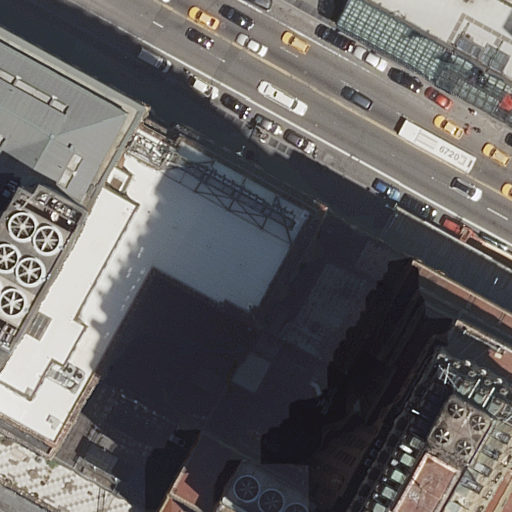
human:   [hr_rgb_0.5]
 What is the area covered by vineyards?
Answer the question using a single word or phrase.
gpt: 0m2

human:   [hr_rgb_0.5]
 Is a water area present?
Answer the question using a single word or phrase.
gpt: no

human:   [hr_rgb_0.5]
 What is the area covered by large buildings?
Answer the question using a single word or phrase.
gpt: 2973m2

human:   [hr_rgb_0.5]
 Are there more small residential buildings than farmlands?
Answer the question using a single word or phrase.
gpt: no

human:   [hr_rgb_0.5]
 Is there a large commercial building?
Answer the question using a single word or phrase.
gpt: no

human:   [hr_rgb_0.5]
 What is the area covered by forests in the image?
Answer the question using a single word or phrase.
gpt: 0m2

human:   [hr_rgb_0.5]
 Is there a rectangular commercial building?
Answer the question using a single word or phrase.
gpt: yes

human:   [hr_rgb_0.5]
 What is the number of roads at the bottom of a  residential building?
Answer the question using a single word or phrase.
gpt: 0

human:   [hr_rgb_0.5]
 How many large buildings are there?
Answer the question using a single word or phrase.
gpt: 3

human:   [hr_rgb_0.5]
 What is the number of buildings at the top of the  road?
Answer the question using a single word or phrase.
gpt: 1

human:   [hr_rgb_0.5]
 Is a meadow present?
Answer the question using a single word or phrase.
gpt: no

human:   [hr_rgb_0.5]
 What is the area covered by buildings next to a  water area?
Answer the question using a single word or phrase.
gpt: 0m2

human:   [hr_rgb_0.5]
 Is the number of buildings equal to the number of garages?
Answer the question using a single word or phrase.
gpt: no

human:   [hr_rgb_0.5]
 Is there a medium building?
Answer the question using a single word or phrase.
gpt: no

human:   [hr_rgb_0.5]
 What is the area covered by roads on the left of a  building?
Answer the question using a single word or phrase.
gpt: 0m2

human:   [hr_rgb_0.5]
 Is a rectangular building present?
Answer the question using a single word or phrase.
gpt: yes

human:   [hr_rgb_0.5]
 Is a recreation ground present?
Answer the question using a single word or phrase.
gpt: no

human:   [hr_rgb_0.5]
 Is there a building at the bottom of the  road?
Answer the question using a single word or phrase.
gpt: yes

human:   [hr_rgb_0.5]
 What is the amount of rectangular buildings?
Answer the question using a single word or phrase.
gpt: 4

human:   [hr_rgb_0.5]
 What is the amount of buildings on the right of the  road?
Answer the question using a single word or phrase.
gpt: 2

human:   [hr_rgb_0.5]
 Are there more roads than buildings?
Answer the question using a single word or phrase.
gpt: no

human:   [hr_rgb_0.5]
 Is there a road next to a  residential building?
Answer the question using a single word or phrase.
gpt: yes

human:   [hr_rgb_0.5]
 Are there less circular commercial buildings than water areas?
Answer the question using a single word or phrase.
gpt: no

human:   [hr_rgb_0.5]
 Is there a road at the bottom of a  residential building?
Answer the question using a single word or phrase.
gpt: no

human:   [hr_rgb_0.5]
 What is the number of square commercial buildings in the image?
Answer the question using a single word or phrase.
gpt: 0

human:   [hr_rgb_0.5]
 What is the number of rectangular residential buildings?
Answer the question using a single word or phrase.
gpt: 2

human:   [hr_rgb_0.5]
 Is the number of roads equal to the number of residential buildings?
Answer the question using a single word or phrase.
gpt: no

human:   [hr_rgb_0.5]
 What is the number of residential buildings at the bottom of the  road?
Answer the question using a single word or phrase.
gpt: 2

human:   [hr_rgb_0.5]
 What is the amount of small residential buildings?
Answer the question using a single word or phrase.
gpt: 0

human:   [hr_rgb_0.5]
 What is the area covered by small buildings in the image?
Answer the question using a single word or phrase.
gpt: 101m2

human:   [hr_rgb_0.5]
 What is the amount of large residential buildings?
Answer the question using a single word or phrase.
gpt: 3

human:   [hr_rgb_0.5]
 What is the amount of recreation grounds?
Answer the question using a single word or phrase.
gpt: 0

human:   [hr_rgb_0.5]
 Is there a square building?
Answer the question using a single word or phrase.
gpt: no

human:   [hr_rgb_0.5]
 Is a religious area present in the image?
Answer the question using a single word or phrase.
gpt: no

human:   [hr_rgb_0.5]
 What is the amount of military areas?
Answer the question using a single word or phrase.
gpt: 0

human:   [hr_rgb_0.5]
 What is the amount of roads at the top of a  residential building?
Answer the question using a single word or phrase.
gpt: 1